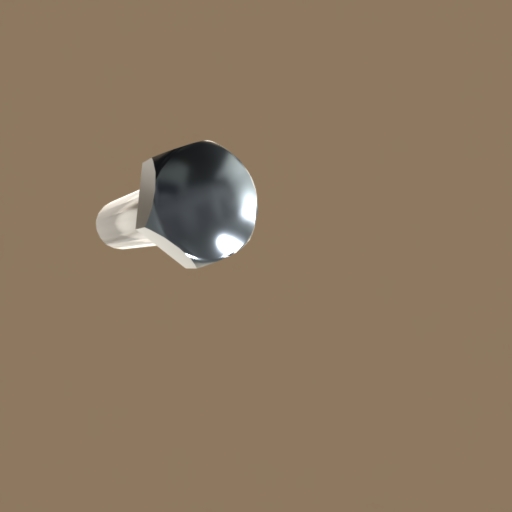
Label: bolt